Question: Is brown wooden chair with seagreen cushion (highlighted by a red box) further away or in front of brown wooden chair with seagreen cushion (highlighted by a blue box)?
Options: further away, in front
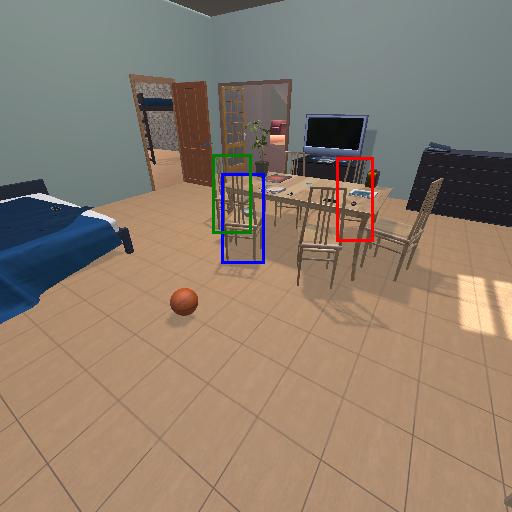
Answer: further away